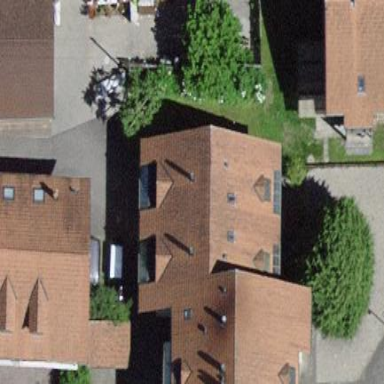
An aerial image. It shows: Building with gabled roof.